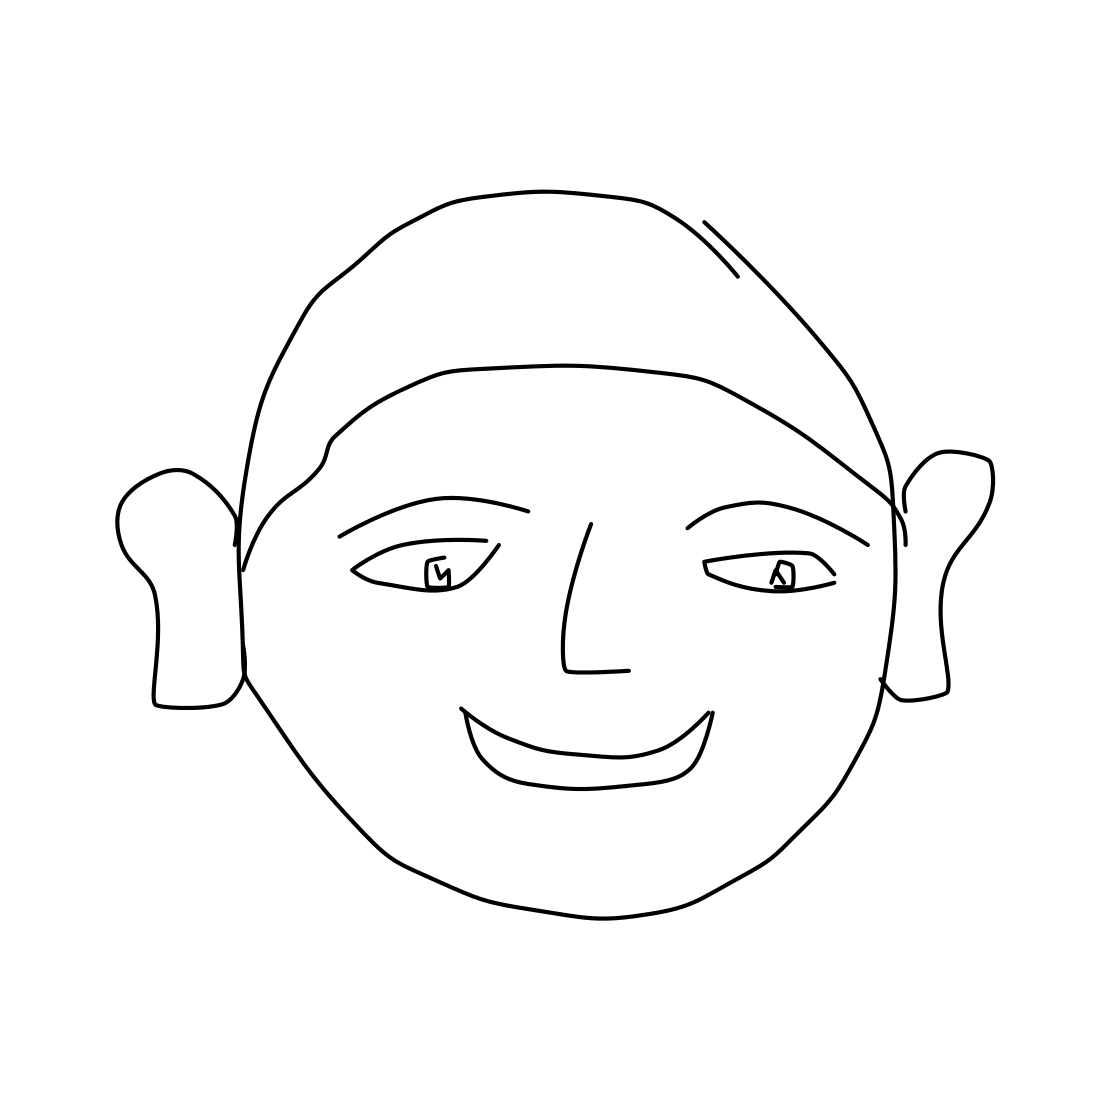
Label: face